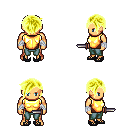
a pixel art fantasy rpg character, male body template, human, tanned skin, gold chest armor, teal pants, gold pixie cut hairstyle, white cloth bandages, ghillies, dagger, four views (front, back, left, right), 2x2 character sprite sheet, small pixel art, hard edges, no anti-aliasing